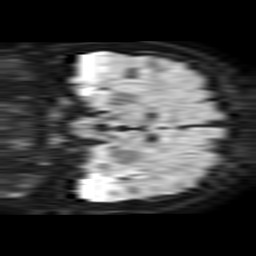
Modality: TRACE
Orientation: coronal
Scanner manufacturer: philips
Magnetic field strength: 1.5 T
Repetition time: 3.4 s
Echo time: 0.06922 s